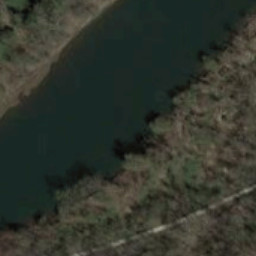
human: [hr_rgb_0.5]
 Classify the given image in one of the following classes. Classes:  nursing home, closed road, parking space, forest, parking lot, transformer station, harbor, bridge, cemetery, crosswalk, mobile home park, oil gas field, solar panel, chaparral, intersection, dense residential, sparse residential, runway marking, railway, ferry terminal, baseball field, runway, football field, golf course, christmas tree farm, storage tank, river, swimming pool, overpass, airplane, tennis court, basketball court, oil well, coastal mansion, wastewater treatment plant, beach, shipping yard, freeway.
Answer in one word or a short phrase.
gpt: river